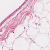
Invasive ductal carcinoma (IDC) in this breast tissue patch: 0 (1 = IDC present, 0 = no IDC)